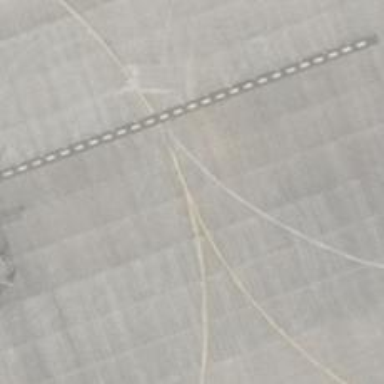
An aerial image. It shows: Concrete taxiway at the airport.